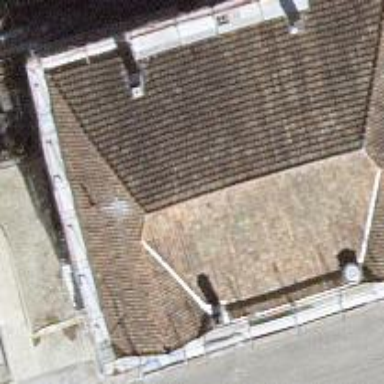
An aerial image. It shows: Restaurant.